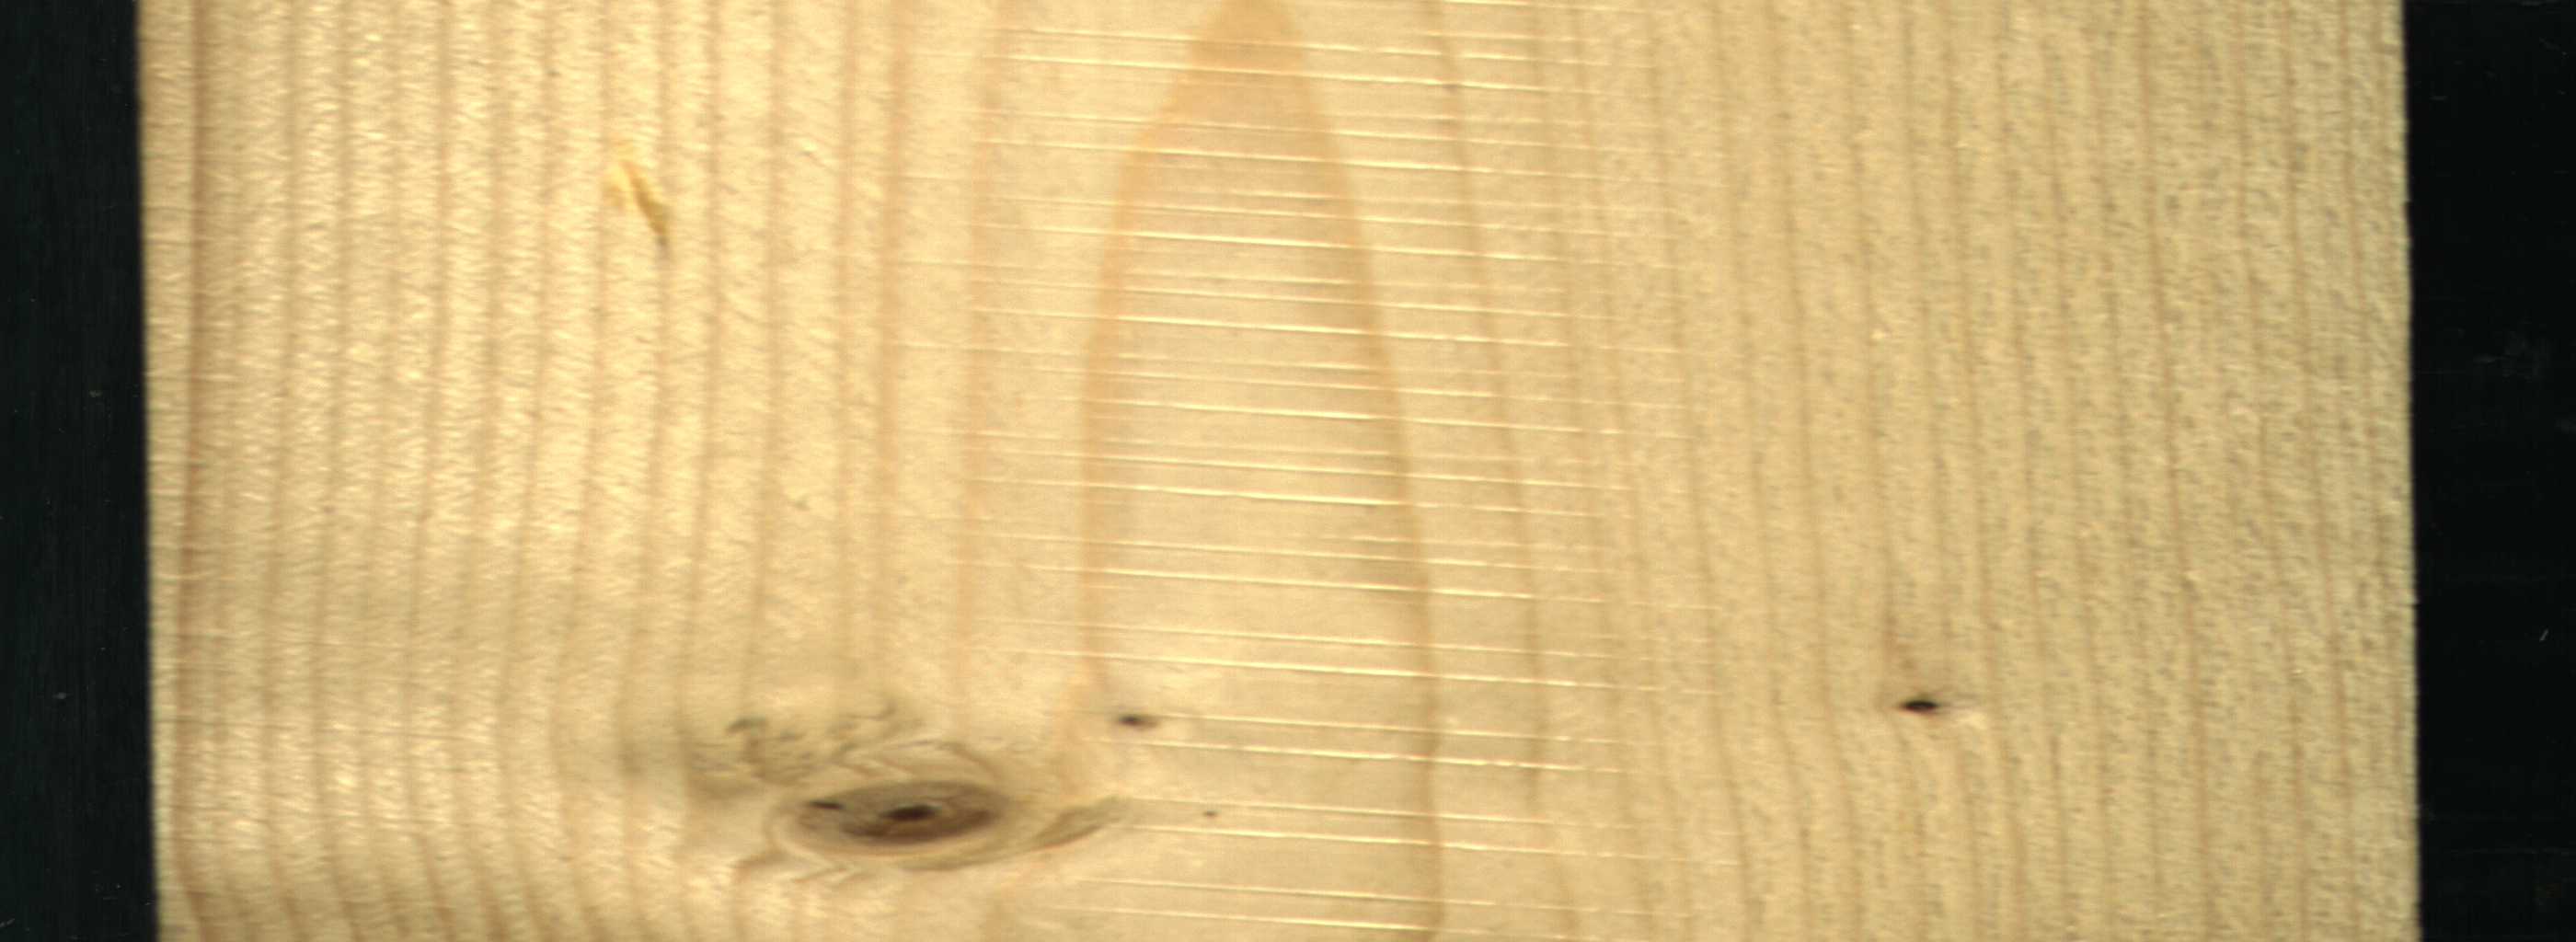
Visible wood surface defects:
resin
Dead_Knot
Live_Knot
Live_Knot